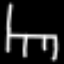
Label: chair